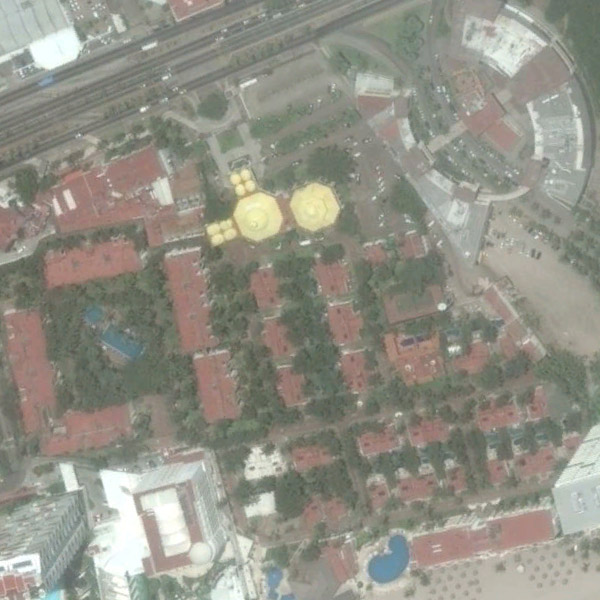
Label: Resort